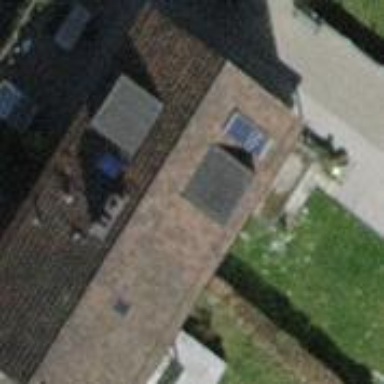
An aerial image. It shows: Semidetached house with tile roof.